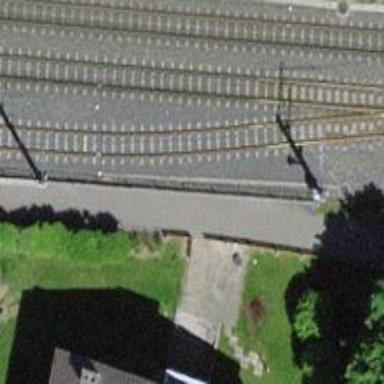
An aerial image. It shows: Tram railway siding with overhead electrified contact lines.